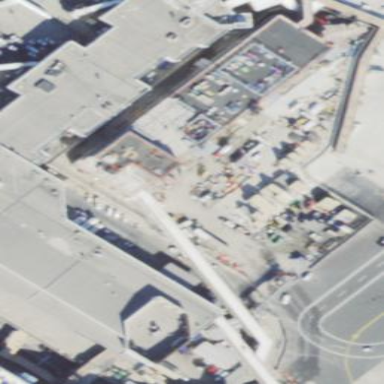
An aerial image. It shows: Terminal building located at airport.